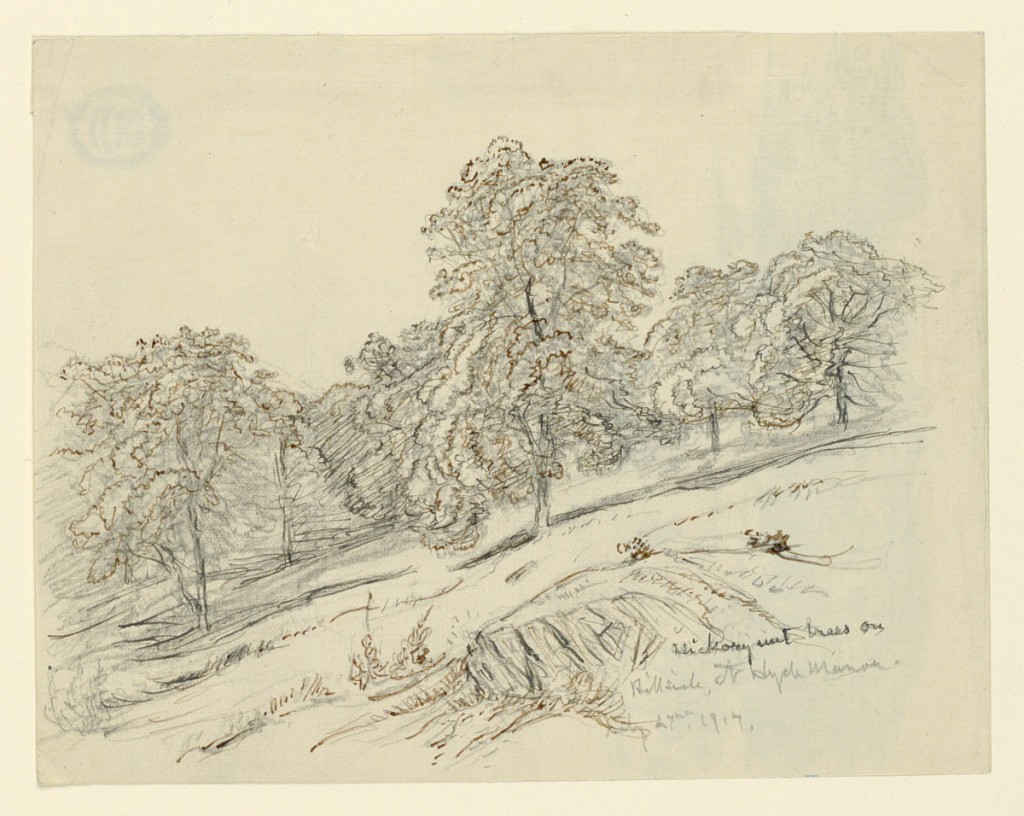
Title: Landscape Sketch, Hyde Manor, Vermont
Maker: Samuel Colman, American, 1832–1920
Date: July 23, 1917
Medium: Graphite, pen, brush and blue ink on paper; Verso: Graphite, pen, brown and black ink on paper
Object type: Drawing
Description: Above, view of a hillside, showing isolated trees and a house in its lower part, a meadow flanked by woods in its upper part. On verso, horizontally, a wooded hillside. A boulder is shown in the right foreground.